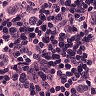
Metastatic tissue present: yes